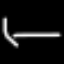
Label: line